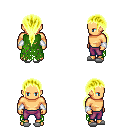
a pixel art fantasy rpg character, male body template, human, tanned skin, green tattered cape, magenta pants, gold ponytail hairstyle, white cloth bracers, white slippers, four views (front, back, left, right), 2x2 character sprite sheet, small pixel art, hard edges, no anti-aliasing